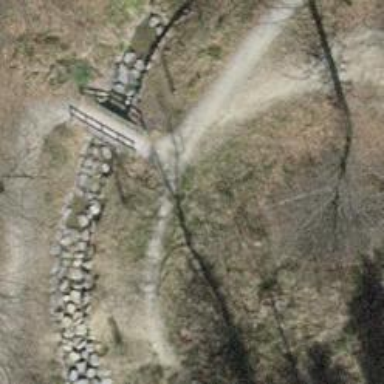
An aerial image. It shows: Pebblestone path that goes over bridge.